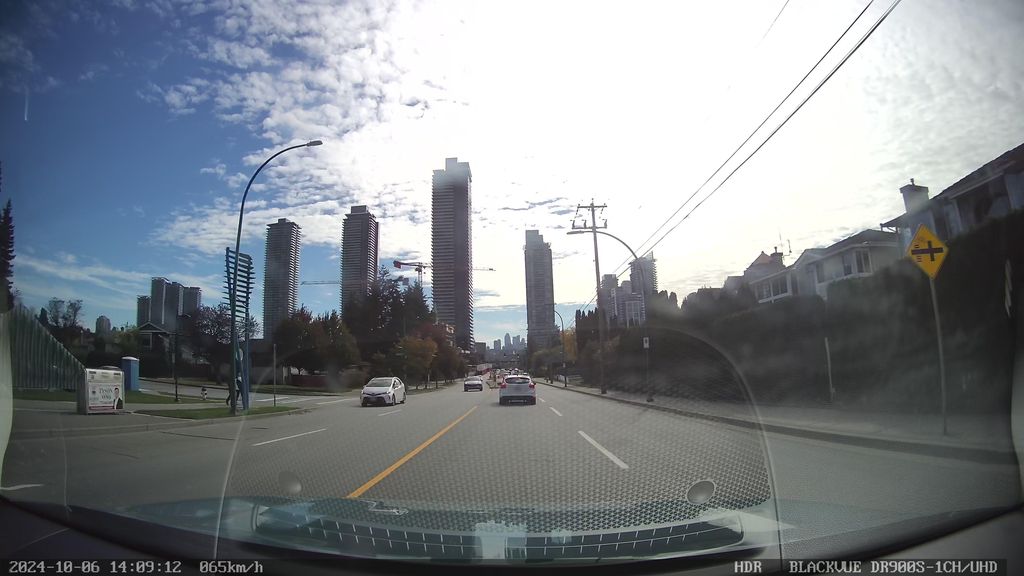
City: vancouver